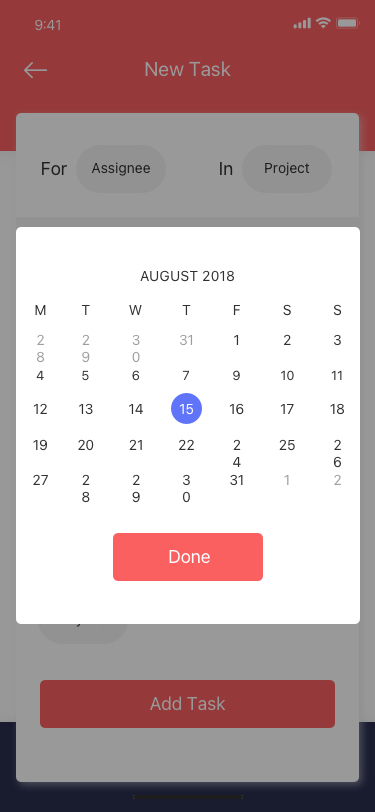
Text in this UI design:
Profile
Quick Note
Menu
My Task
+
New Task
Add Task
Assignee
Anyone
For
In
Due Date
Add Member
Anytime
Project
Tittle
Description
Done
August 2018
M
W
F
T
T
S
S
28
30
1
29
31
2
3
4
6
9
5
7
10
11
12
14
16
13
15
17
18
19
21
24
20
22
25
26
27
29
31
28
30
1
2